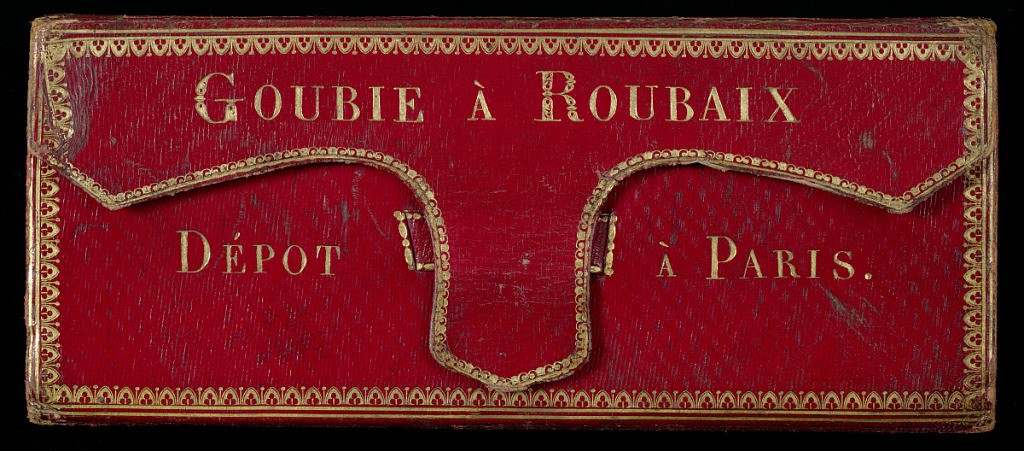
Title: Salesman's sample book
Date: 19th century
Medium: leather, paper, wool, cotton Technique: plain and twill weave, some printed
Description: Red, straight-grained Morocco leather portfolio with gilt stamped edges and lettering; green Morocco leather lining; accordion-pleated structure containing 14 panels with 10 samples on each panel and  a top panel of red straight-grained Morocco leather; 16 panels of 10 samples each on other side. Samples are plain and twill weave wool, wool and cotton twills, cotton cloths and twills; some sized and printed with fine check print.